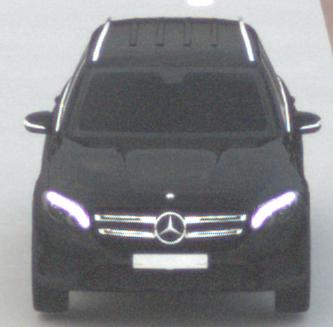
Make: Mercedes-Benz
Model: GLC 250
Detailed model: GLC (253)
Model produced from: 2015/09
Model produced until: 2018/05
Doors: 5
Color: black
Road condition: dry road
Daytime: morning or afternoon
Contrast: low contrast